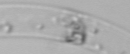
Label: Guinardia_striata